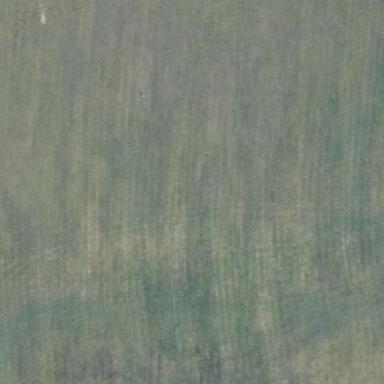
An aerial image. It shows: Vast expanse of grassland.